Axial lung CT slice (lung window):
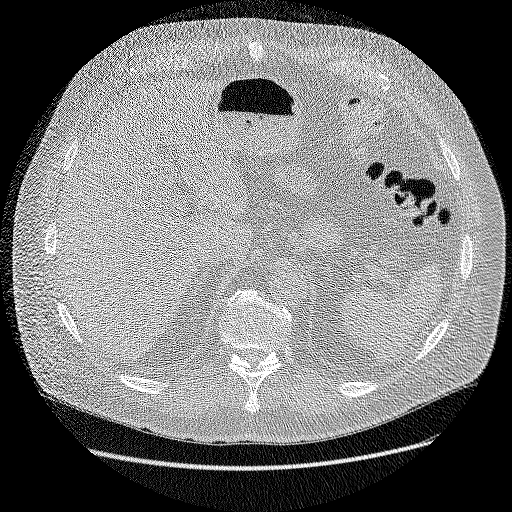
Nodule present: no